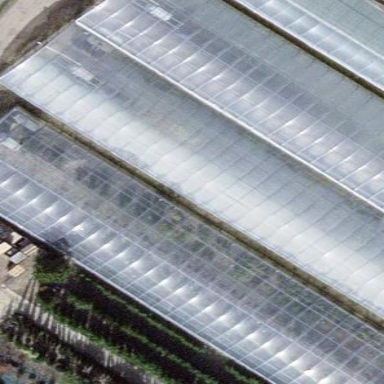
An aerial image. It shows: Greenhouse.